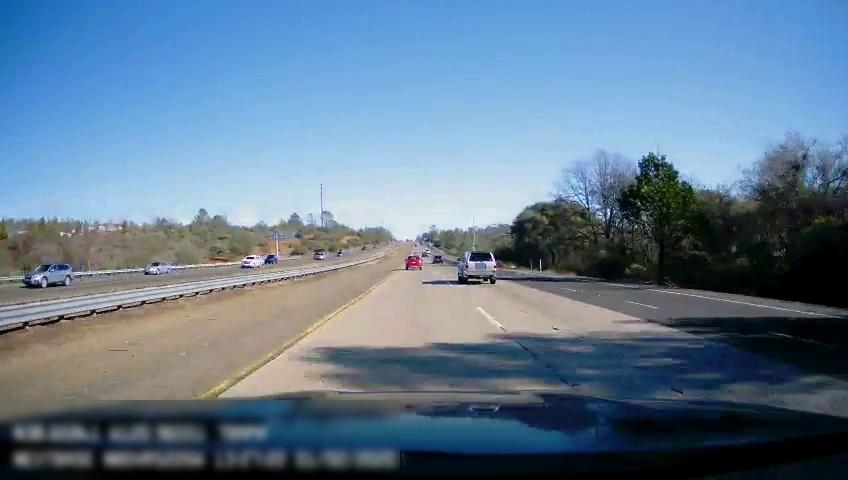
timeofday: Day
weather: Sunny
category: Drivable Space
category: Drivable Space
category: Vehicles | SUV
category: Vehicles | SUV
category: Vehicles | SUV
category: Vehicles | SUV
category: Vehicles | Truck
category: Vehicles | Truck
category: Vehicles | SUV
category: Vehicles | SUV
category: Lanes | Current Lane
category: Lanes | Current Lane
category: Lanes | Alternate Lane
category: Lanes | Alternate Lane